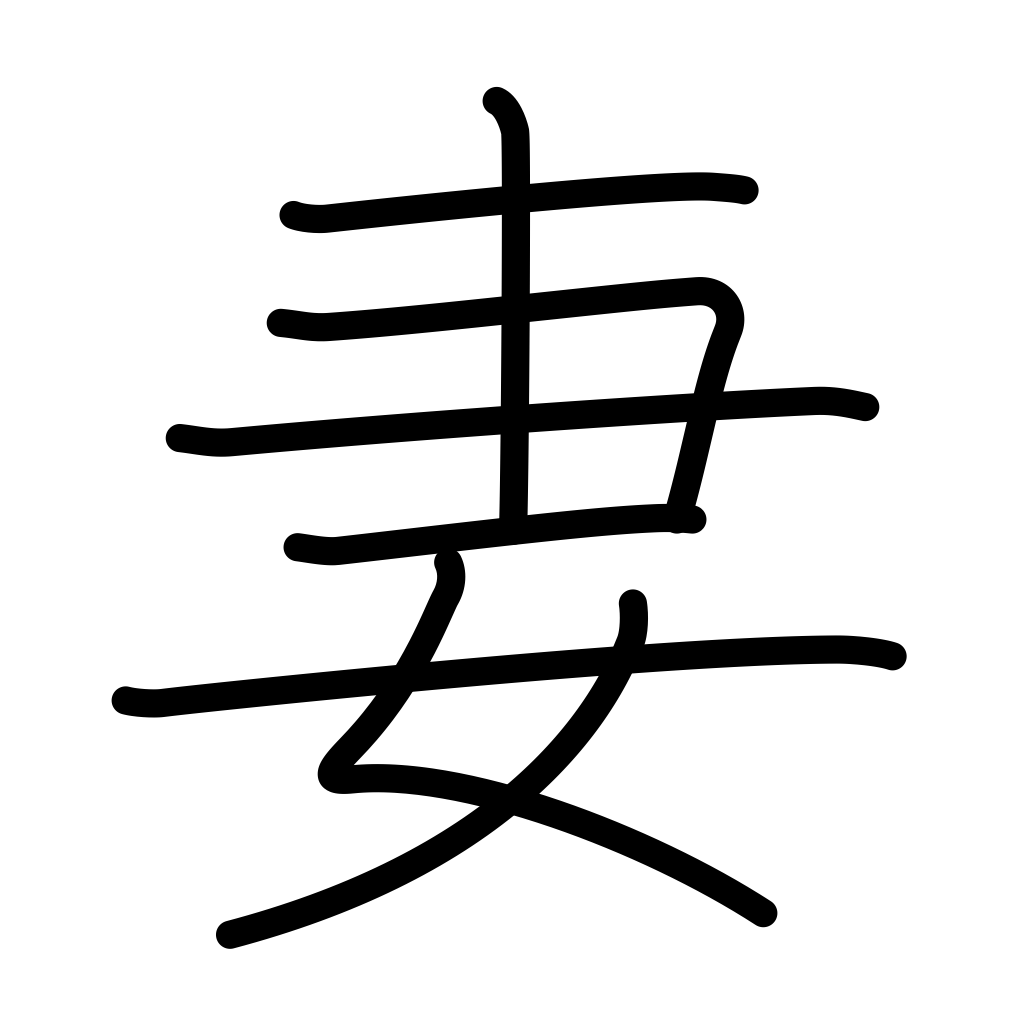
Meaning: wife, spouse